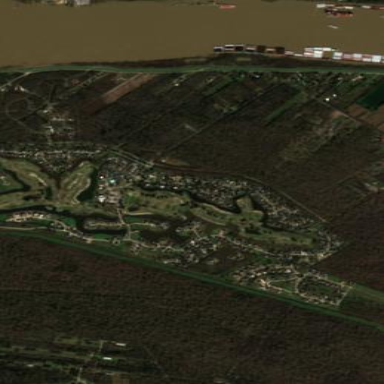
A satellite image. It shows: Golf course.